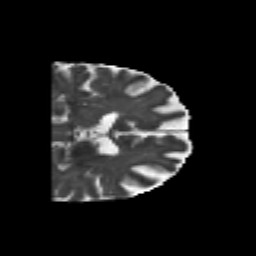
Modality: T2w
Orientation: coronal
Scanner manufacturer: siemens
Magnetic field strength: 3 T
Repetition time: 6.8 s
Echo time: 0.093 s